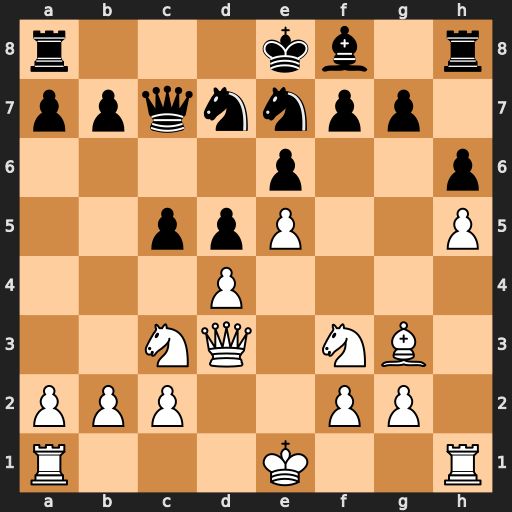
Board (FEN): r3kb1r/ppqnnpp1/4p2p/2ppP2P/3P4/2NQ1NB1/PPP2PP1/R3K2R
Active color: w
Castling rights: KQkq
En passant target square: -
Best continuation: Nb5 Qa5+ b4 Qxb4+ c3